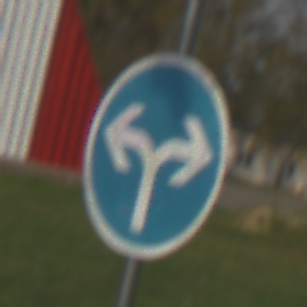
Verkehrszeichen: VorgeschriebeneFahrtrichtungRechtsOderLinks
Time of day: MorningAfternoon
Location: Outdoor (Suburban)
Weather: PartlyCloudy
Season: NotSpecified
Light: Natural